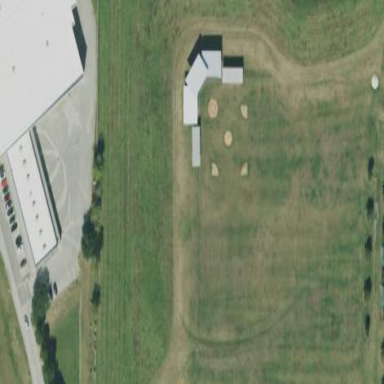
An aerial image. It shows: Baseball pitch for leisure land activities.